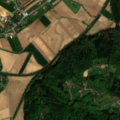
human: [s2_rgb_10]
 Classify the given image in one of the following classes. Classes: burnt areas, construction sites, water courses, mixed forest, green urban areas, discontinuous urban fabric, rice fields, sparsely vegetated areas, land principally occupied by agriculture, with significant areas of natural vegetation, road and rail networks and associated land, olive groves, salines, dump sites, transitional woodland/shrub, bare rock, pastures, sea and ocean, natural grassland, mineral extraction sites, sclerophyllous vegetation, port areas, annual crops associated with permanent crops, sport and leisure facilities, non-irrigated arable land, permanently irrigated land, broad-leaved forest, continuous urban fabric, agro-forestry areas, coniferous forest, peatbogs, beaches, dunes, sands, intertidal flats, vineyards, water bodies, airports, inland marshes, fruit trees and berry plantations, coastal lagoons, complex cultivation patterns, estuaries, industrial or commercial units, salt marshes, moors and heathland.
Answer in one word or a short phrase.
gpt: discontinuous urban fabric, non-irrigated arable land, vineyards, pastures, complex cultivation patterns, broad-leaved forest